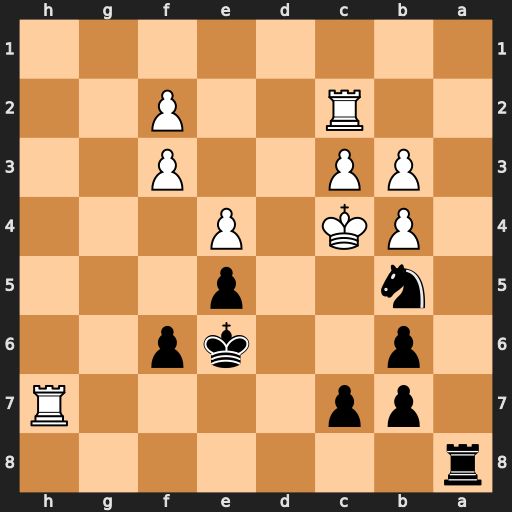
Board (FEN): r7/1pp4R/1p2kp2/1n2p3/1PK1P3/1PP2P2/2R2P2/8
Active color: b
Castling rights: -
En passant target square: -
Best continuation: Na3+ Kd3 Rd8+ Ke2 Nxc2